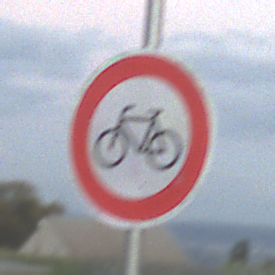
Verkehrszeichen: VerbotRadverkehr
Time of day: SunriseSunset
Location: Outdoor (Nature)
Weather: PartlyCloudy
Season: NotSpecified
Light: Natural